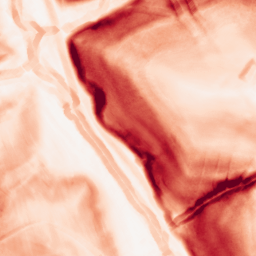
Category: morphological
Decomposition family: morphological_gradient
Decomposition parameters: size: 5
shape: diamond
Upsampling method: cubic_mitchell
Upsampling parameters: scale: 8
Upsampling scale: 8